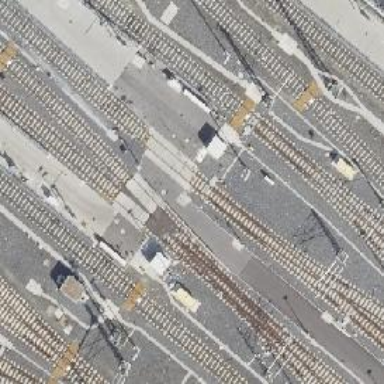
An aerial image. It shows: Railway switch.